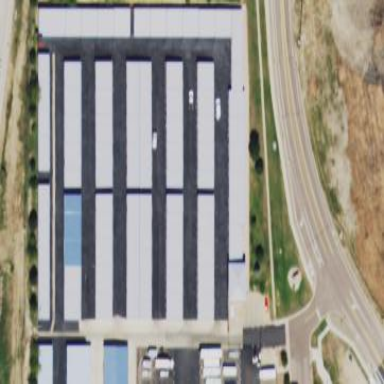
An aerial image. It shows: Warehouse.